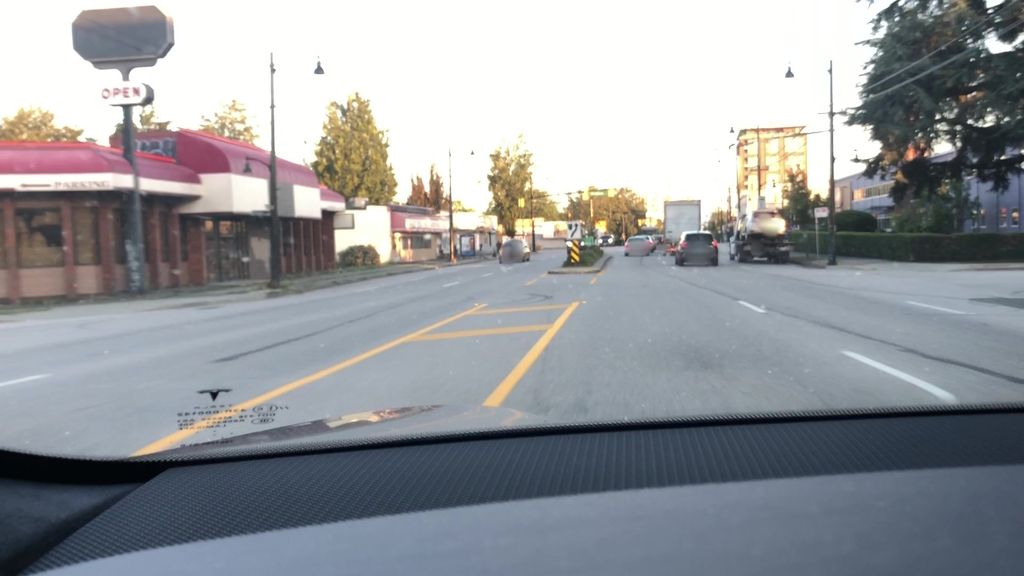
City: vancouver